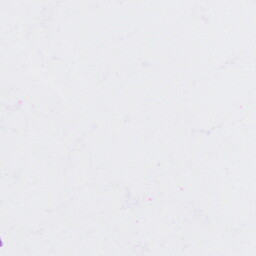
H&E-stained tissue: Cervix